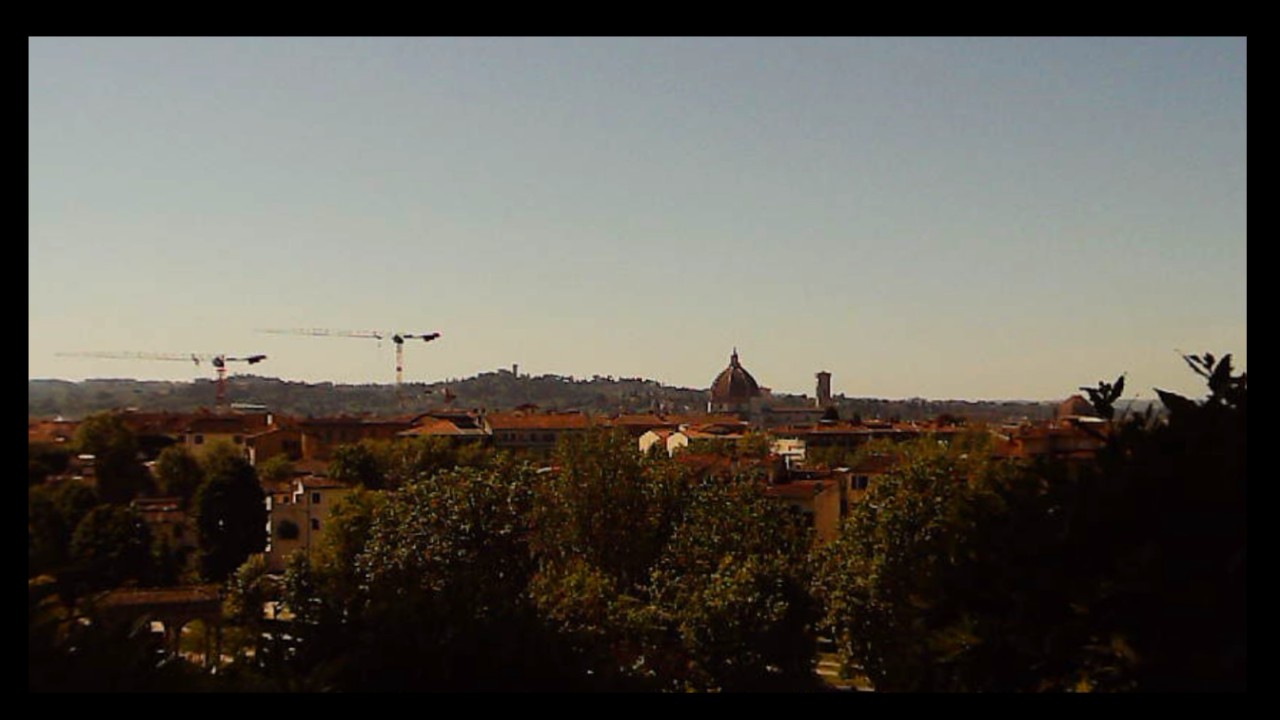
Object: Betafpv air75